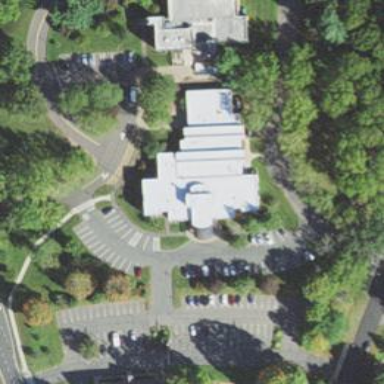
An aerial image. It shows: Public library building.